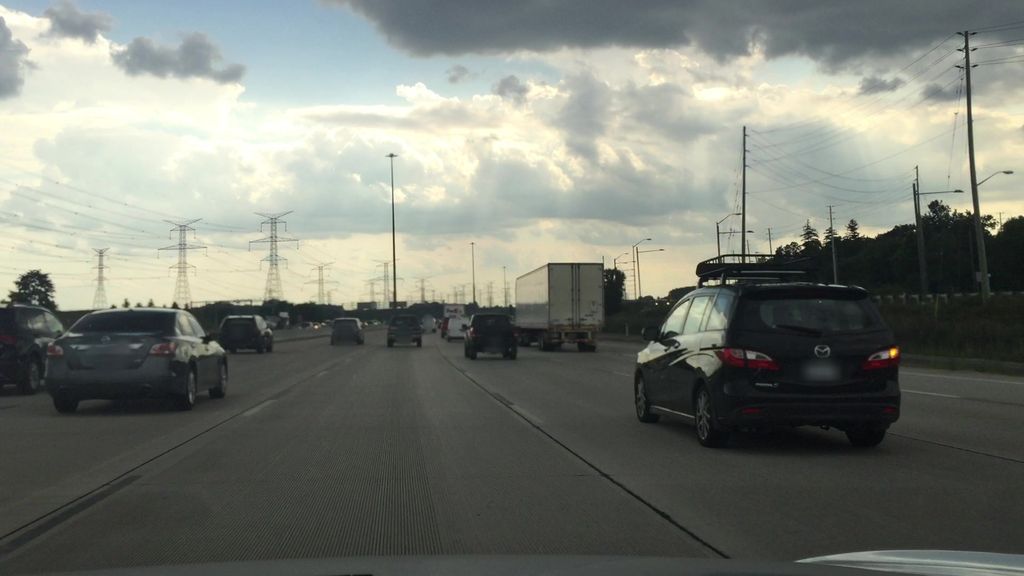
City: toronto